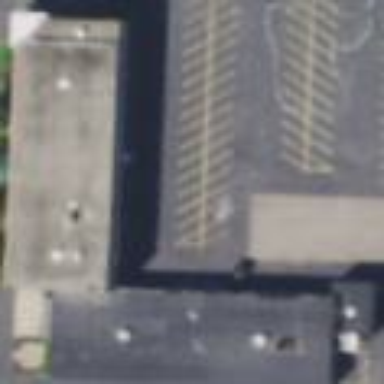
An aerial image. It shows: School building.